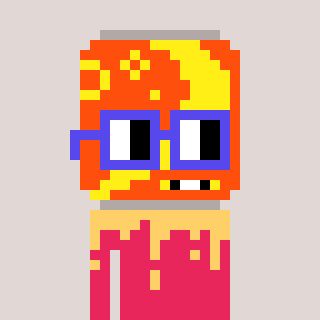
a pixel art character with square blue glasses, a pop-shaped head and a redpinkish-colored body on a warm background